Field crop: tomato
Growth stage: 2
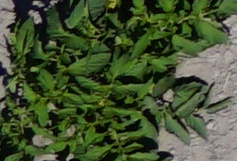
Species: tomato